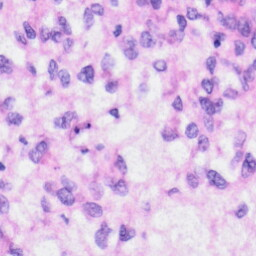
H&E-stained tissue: Liver